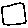
Label: square